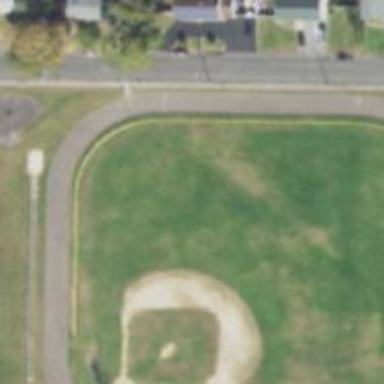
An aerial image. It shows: Baseball pitch for leisure land.